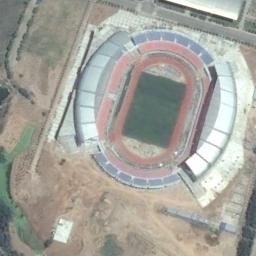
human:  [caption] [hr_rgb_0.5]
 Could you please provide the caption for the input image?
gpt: The circular stadium is built on bare land .

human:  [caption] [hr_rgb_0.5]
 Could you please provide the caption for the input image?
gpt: The stadium is on the bare land .

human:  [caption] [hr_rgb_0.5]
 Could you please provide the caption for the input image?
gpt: The stadium's roof has wavy white signs .

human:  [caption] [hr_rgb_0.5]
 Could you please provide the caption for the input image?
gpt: Several buildings are next to the stadium .

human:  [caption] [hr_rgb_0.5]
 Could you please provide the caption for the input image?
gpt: There are bare land around the stadium .